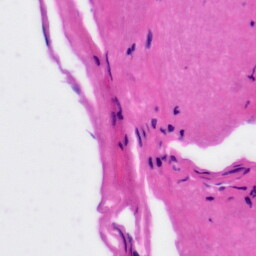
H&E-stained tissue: Tonsil